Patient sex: F
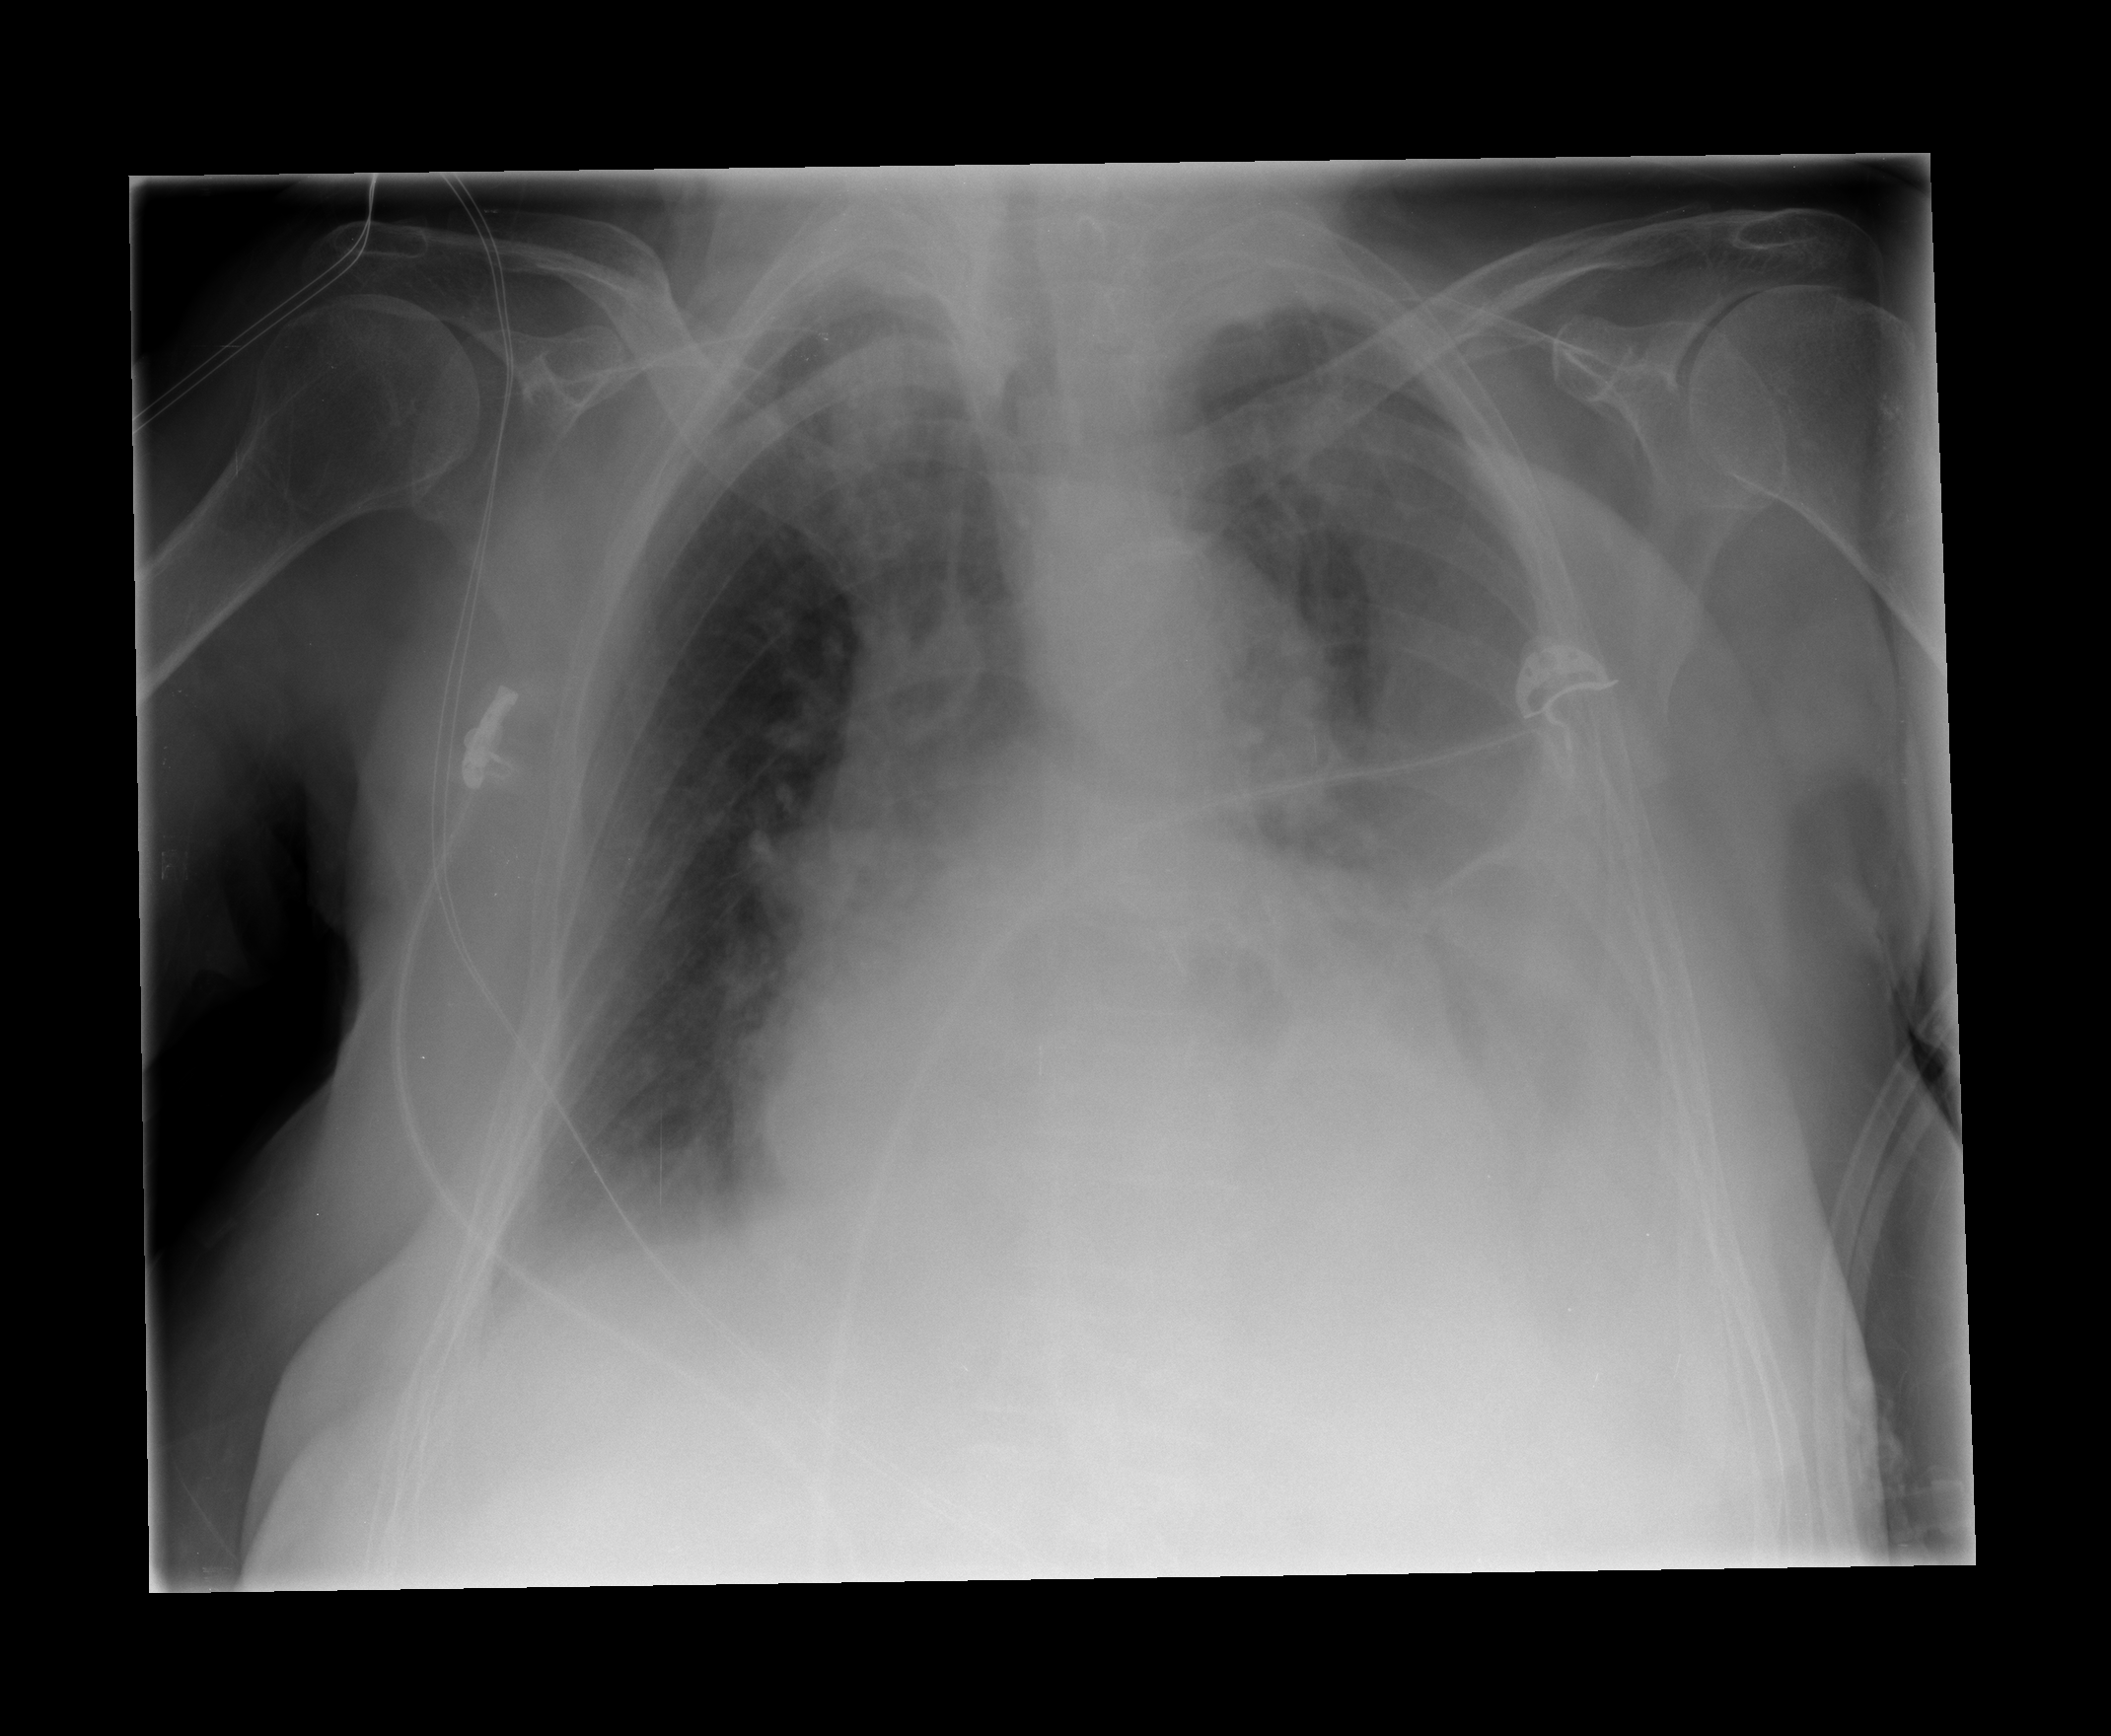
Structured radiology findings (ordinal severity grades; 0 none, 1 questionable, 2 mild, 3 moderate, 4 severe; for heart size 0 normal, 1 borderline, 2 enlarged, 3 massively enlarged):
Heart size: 2
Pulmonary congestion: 1
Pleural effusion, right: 1
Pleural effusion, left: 3
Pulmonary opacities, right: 0
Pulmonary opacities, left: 0
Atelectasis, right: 2
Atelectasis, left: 2